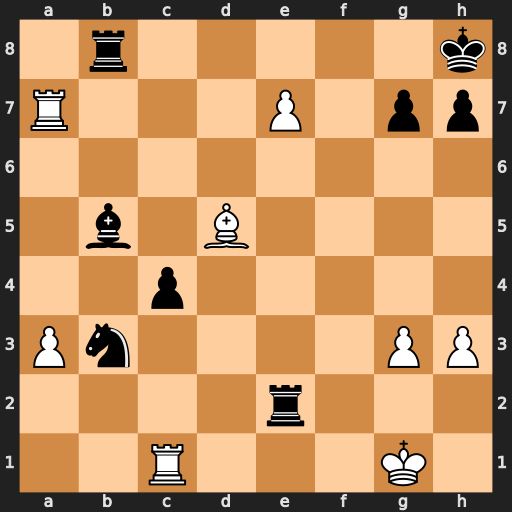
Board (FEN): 1r5k/R3P1pp/8/1b1B4/2p5/Pn4PP/4r3/2R3K1
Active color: w
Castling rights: -
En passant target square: -
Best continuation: Rf1 Rxe7 Rxe7